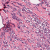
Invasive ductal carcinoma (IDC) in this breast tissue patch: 1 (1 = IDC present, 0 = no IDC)